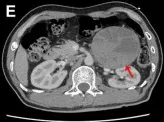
Pathology and CT images of the tumor : Patient 1.
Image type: radiology (ct)